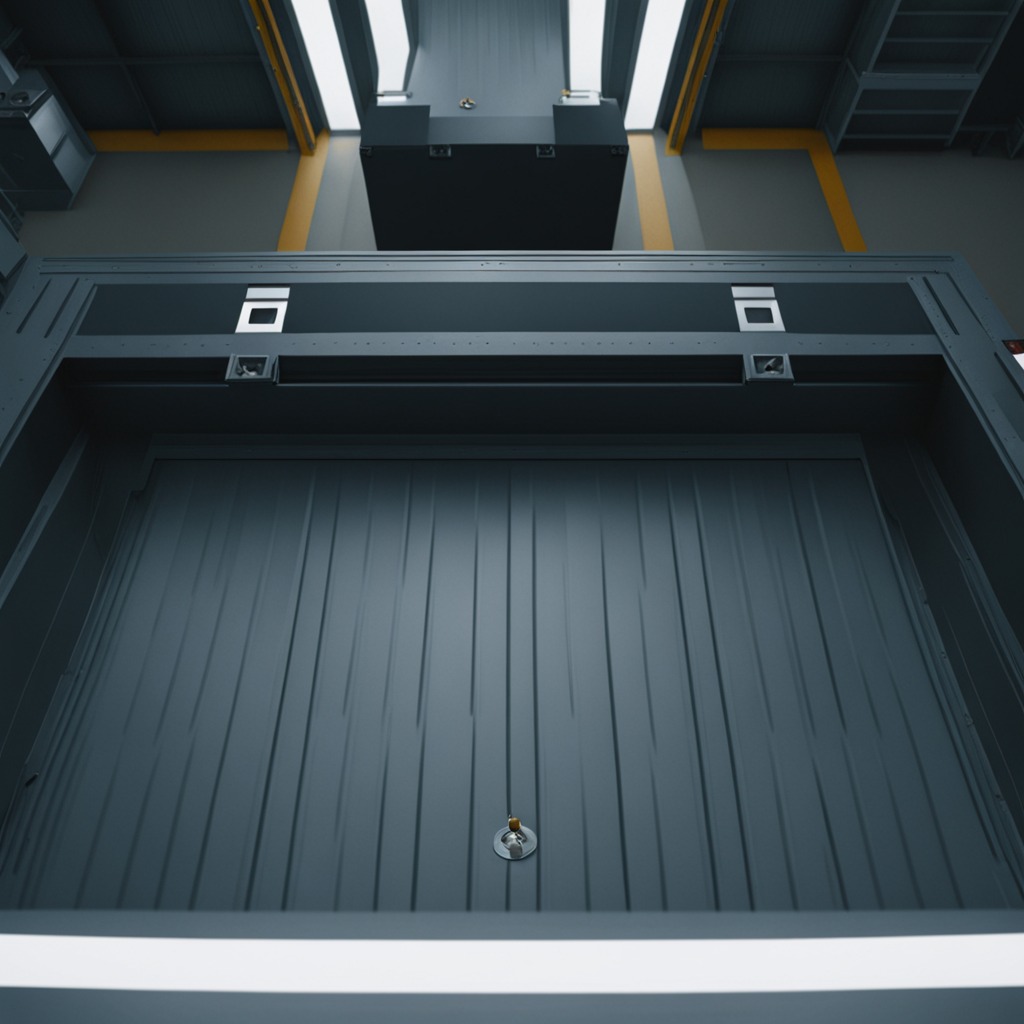
A metal nut lies on the toolbox surface in an airplane hangar workshop 8K.